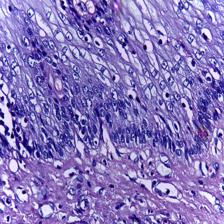
Diagnosis: Normal